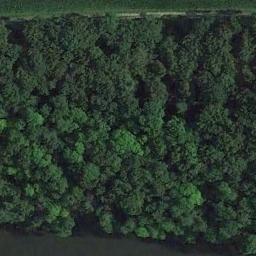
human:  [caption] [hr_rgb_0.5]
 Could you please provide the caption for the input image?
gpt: This is a dense forest .

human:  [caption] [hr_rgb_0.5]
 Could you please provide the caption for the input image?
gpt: A large dense mixed dark green and light green forest .

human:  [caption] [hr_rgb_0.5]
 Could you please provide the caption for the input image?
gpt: The forest is between the grass and the bare land .

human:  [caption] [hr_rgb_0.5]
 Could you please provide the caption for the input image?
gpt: The forest has a lot of dense green trees of different color depths and a river is next to the forest .

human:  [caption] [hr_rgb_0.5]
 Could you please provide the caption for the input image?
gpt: A dense forest with many green trees .